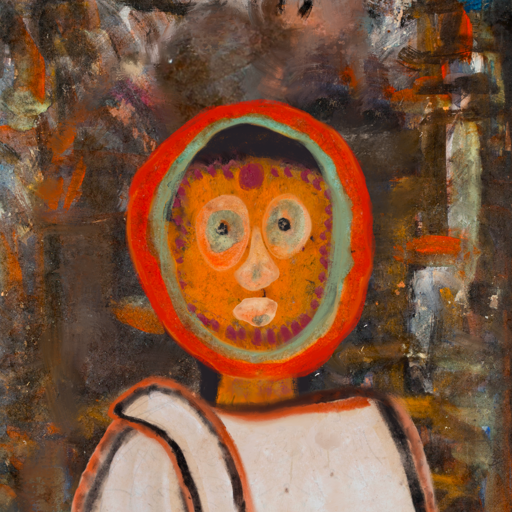
Background: GypsyQueen, Head And Neck Front: Doll, Face Front: Childish, Bust: Roy_Bahadur, Hair Front: Sisters, Head Accessory: Blank, Second Necklace: Blank, Necklace: Blank, Baby: Blank